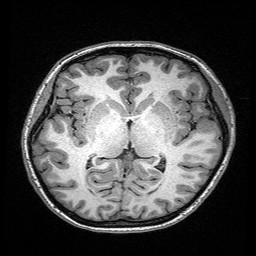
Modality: T1w
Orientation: coronal
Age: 27
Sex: female
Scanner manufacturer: siemens
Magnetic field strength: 3 T
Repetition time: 2.4 s
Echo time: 0.03 s